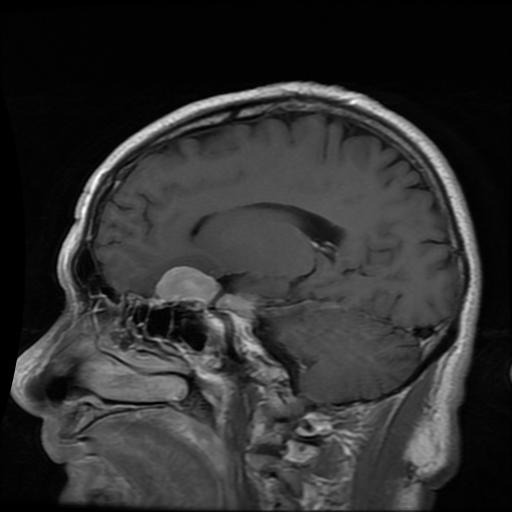
Label: meningioma